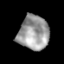
Tissue: lung
Cell type: T cells
Senescence score: 0.172
Nuclear area (px): 1031
Mean DAPI intensity: 155.749